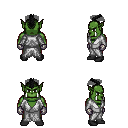
a pixel art fantasy rpg character, male body template, orc, green skin, white robe, gold greaves, black short mohawk hairstyle, metal gloves, black shoes, four views (front, back, left, right), 2x2 character sprite sheet, small pixel art, hard edges, no anti-aliasing